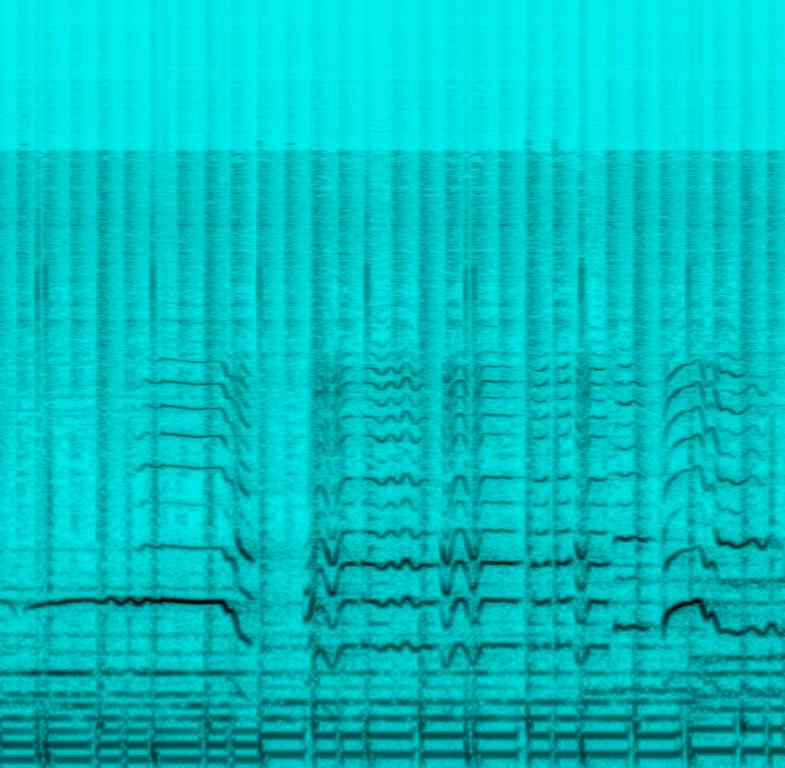
This is the cover of a neo-soul/funk music piece. The vocal track of the original piece is replaced by a theremin playing the main melody. The keyboard and the electric guitar are playing in the melodic background. The rhythmic background consists of a medium tempo electronic drum beat. The atmosphere is groovy. There is an interesting feel to it. This piece could be used in the soundtrack of a cartoon or an animation movie. It could also work well as a background music for intriguing social media content.